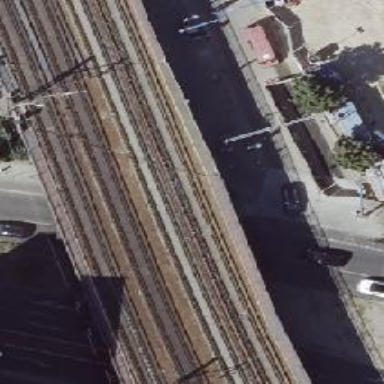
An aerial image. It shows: Bridge carrying electrified light rail tracks with ballastless railway construction.